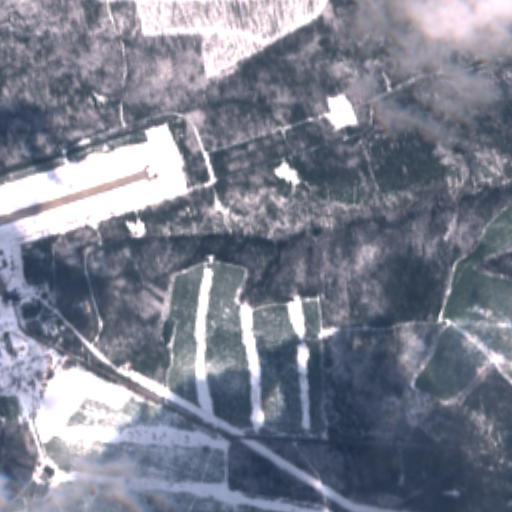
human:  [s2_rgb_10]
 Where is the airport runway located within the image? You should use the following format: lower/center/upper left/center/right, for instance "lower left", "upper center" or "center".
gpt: The airport runway is located in the lower left of the image.
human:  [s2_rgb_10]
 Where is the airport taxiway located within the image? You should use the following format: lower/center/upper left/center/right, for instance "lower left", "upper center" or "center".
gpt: The airport taxiway is located in the center left of the image.
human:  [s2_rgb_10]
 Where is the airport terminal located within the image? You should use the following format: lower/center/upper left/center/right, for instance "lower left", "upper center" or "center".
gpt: The airport terminal is located in the center left of the image.
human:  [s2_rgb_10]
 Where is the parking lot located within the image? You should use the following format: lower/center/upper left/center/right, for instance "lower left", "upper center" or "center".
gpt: The parking lot is located in the center left of the image.
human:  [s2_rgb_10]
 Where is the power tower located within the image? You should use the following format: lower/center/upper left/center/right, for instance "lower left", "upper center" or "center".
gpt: The power tower is located in the lower right of the image.
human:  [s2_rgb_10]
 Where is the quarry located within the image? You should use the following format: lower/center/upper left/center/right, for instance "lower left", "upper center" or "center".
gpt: There is no quarry in the image.